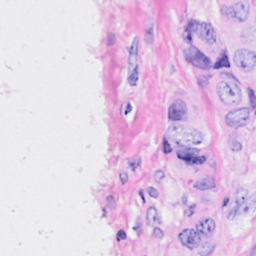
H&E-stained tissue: Breast